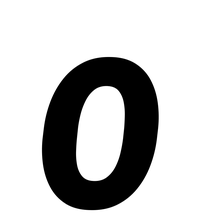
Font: Roboto-Italic_Condensed_SemiBold_Italic